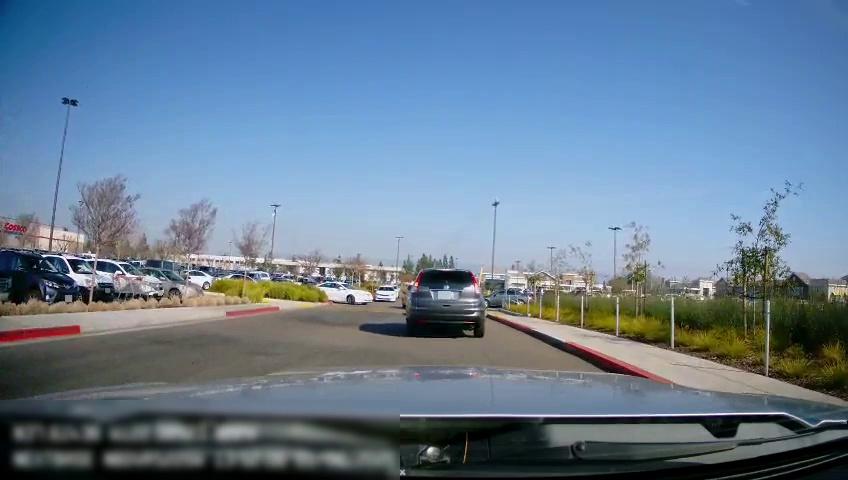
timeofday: Day
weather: Sunny
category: Drivable Space
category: Vehicles | SUV
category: Vehicles | Car
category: Vehicles | Car
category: Vehicles | Car